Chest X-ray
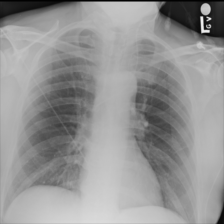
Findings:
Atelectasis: negative
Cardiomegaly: negative
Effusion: negative
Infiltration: negative
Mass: negative
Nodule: negative
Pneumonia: negative
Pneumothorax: negative
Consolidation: negative
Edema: negative
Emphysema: negative
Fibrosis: negative
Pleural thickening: negative
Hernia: negative